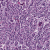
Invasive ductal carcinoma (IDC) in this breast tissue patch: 1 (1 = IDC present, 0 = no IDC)